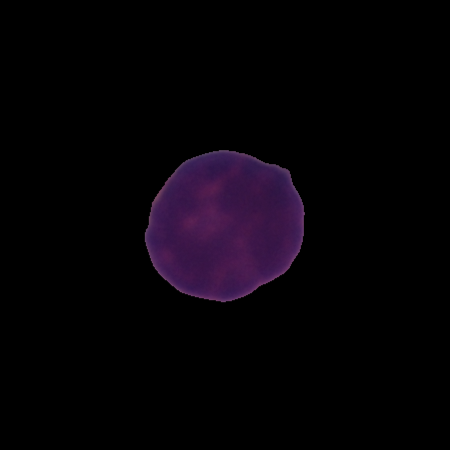
Label: healthy